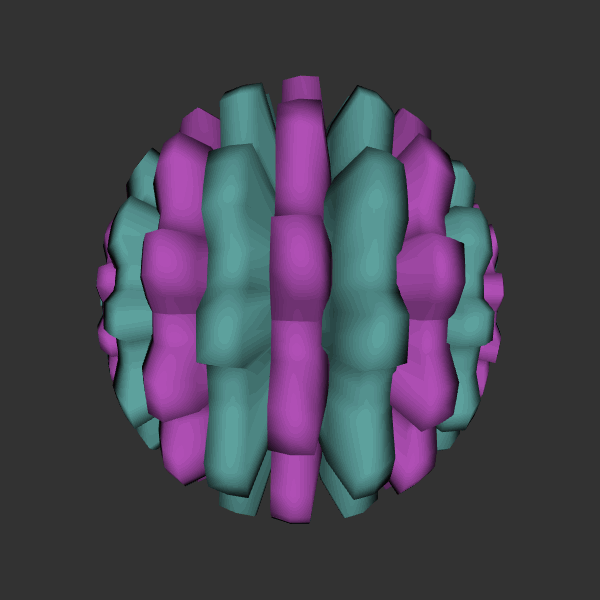
Background: dark